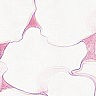
Metastatic tissue present: no